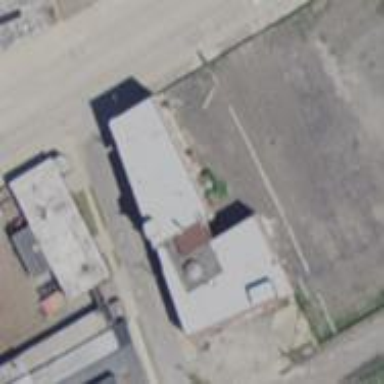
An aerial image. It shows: Commercial building.